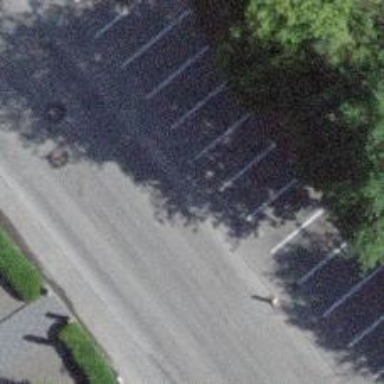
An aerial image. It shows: Kerb barrier.